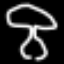
Label: mushroom